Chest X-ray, PA view. Patient: 55 years old, sex F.
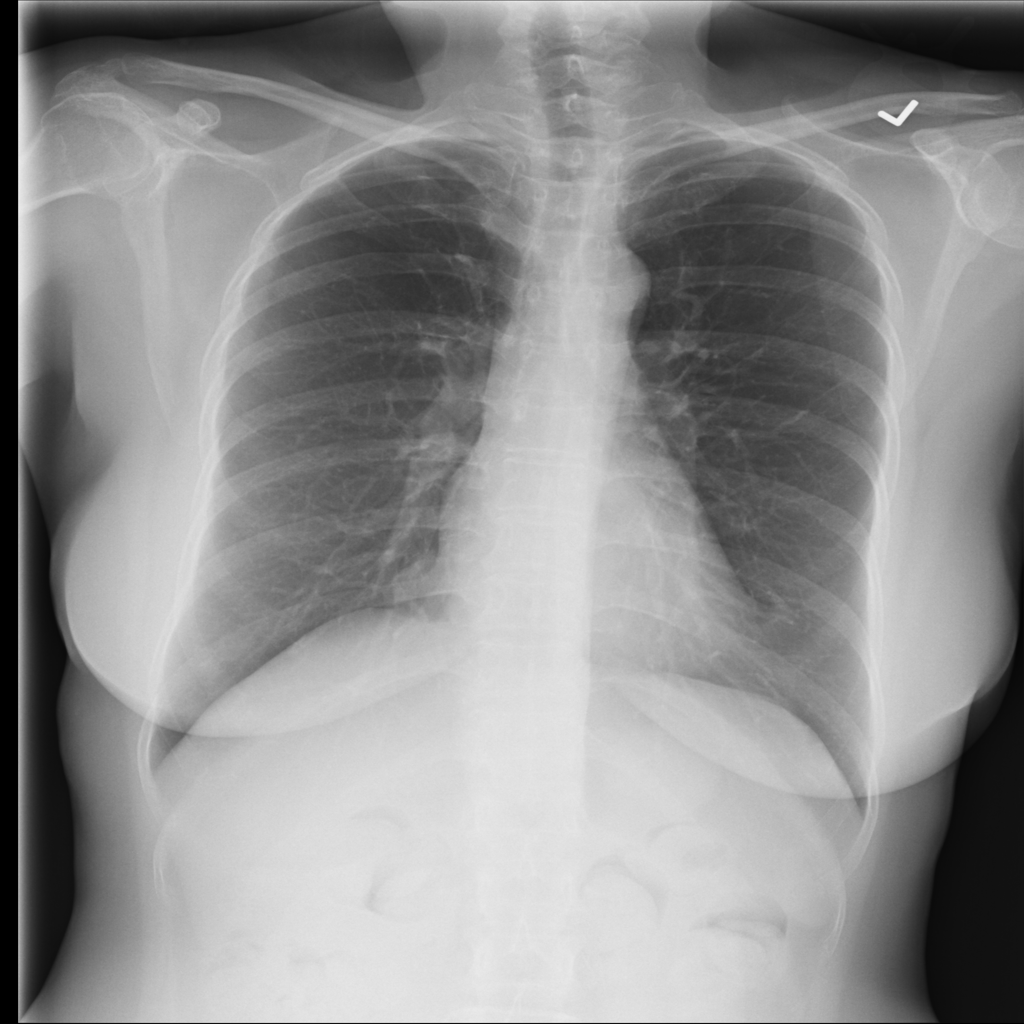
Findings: No Finding